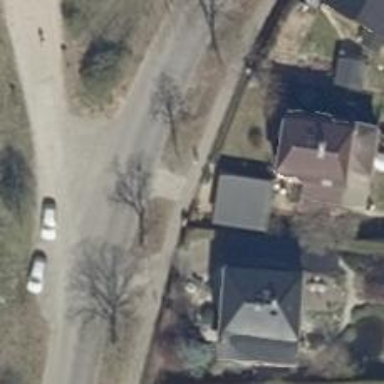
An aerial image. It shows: Sidewalk along the footway.